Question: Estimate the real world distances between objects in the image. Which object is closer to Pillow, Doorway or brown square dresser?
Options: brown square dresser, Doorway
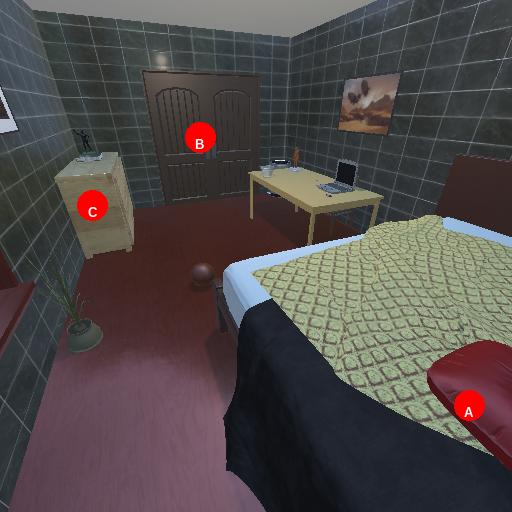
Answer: brown square dresser